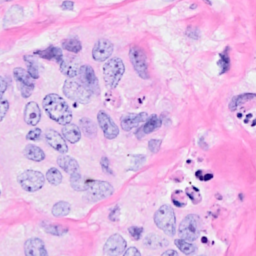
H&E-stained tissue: Breast